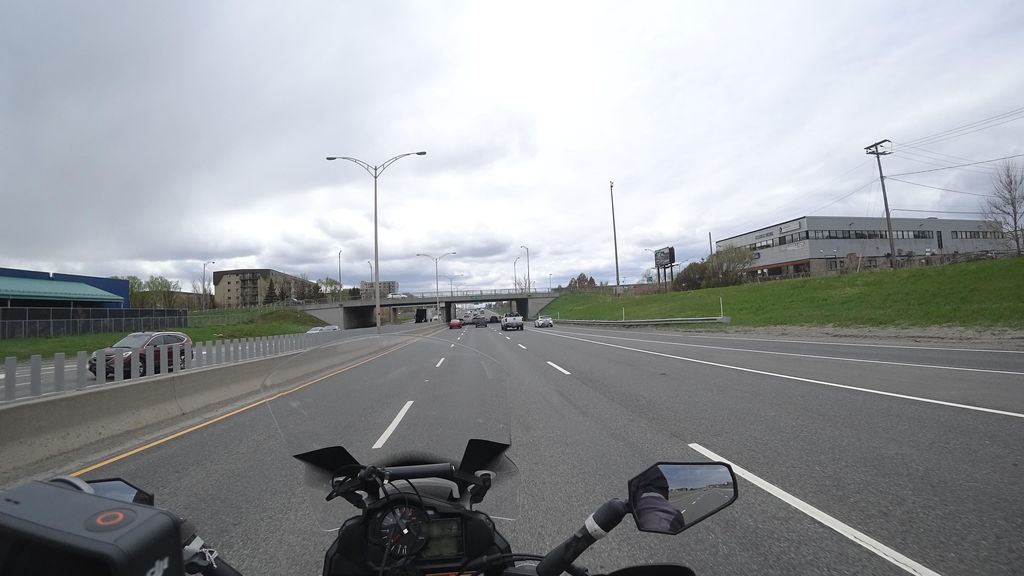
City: quebec_city